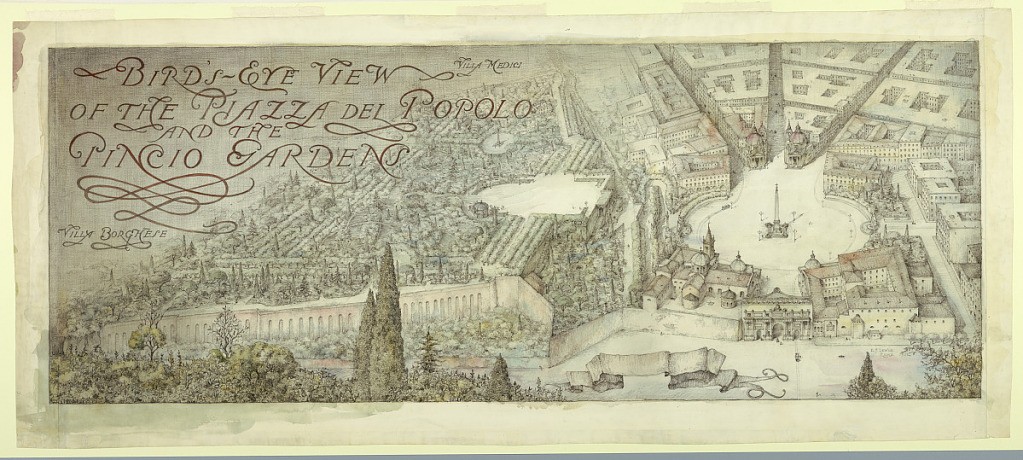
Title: Bird's-eye view of the Piazza del Popolo and the Pincio Gardens in Rome
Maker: Ernest Farnum Lewis, 1883 - 1950
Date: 1910
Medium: Graphite, brush and watercolors on white paper
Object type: Drawing
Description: View looking down upon the Piazza del Popolo, Rome, at right, with the Borghese Gardens partially shown at left. Title, upper left. A blank inscription ribbon along the bottom, center.